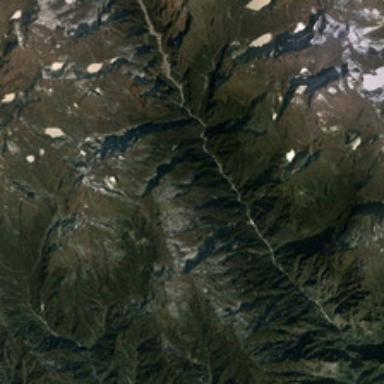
The green hills are next to each other .